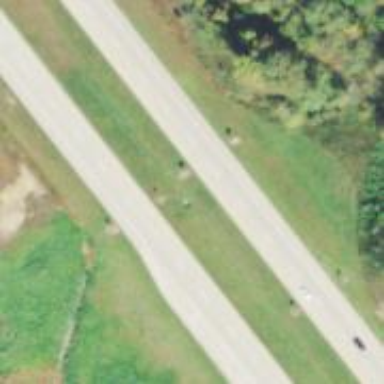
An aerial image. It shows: Trunk highway.